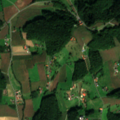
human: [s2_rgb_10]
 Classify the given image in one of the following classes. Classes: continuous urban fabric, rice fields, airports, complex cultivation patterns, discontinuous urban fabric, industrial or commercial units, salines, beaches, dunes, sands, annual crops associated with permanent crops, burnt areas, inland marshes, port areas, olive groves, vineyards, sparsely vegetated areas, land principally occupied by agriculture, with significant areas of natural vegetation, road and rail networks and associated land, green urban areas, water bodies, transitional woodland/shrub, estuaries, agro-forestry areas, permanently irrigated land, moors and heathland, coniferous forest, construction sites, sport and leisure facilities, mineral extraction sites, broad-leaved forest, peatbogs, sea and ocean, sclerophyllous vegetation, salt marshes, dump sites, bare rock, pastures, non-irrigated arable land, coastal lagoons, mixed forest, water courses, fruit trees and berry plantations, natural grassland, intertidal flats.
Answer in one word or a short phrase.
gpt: non-irrigated arable land, complex cultivation patterns, land principally occupied by agriculture, with significant areas of natural vegetation, broad-leaved forest